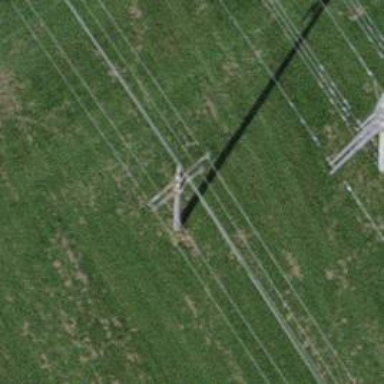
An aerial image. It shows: Three cables of power line.